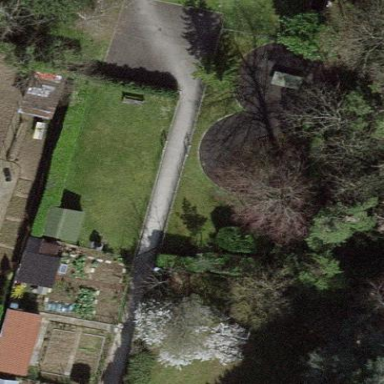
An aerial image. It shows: Garden enclosed by fence.